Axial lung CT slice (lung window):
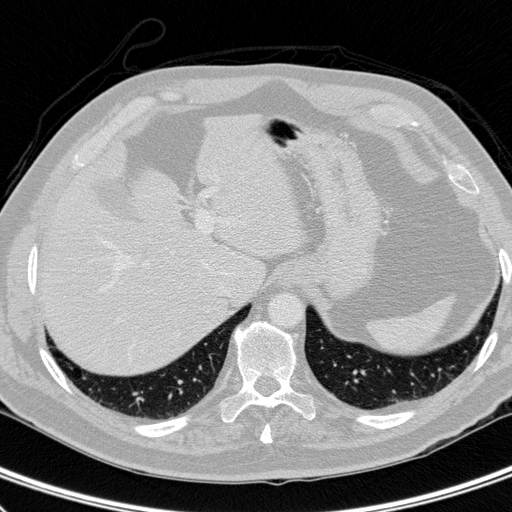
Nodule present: no